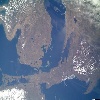
Label: land